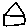
Label: house